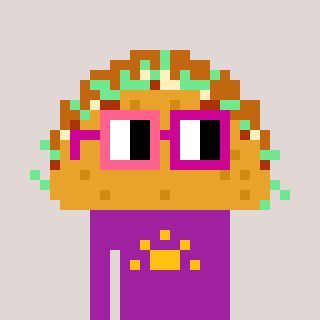
a pixel art character with square pink and red glasses, a taco-shaped head and a magenta-colored body on a warm background